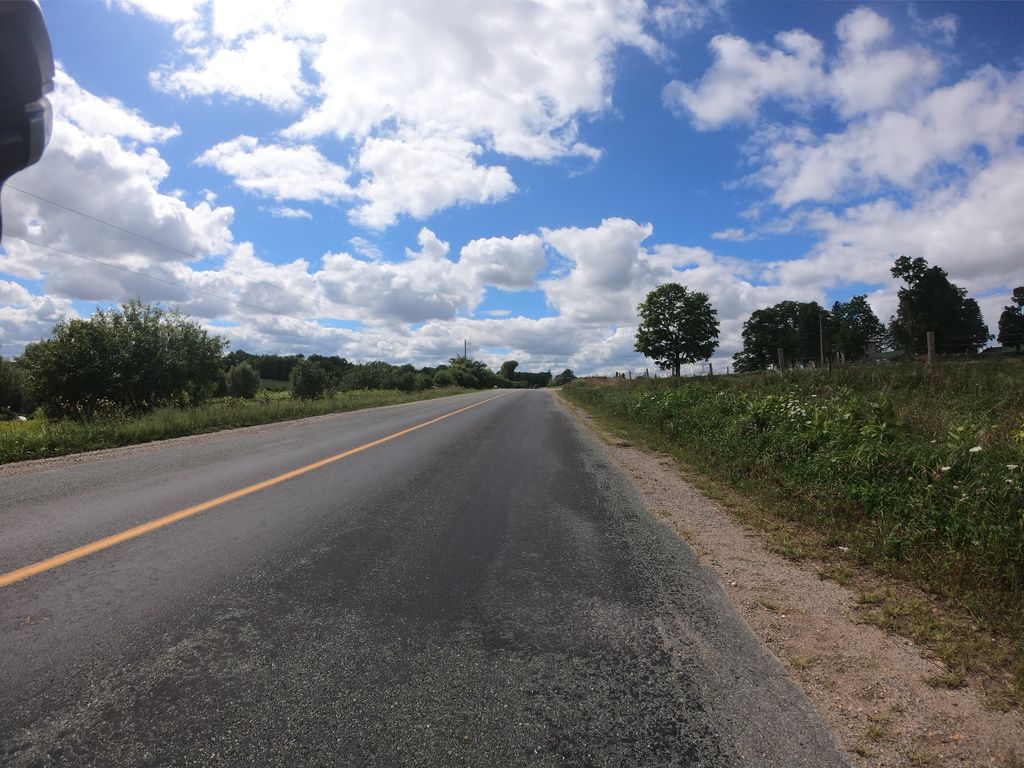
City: kitchener-waterloo